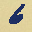
Label: 6